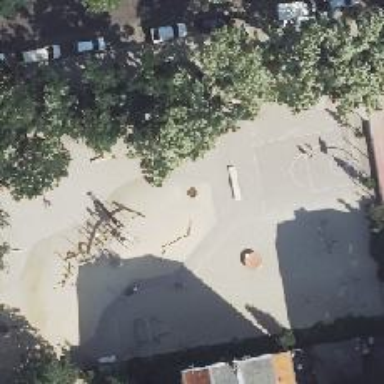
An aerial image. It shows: Playground featuring trampoline.